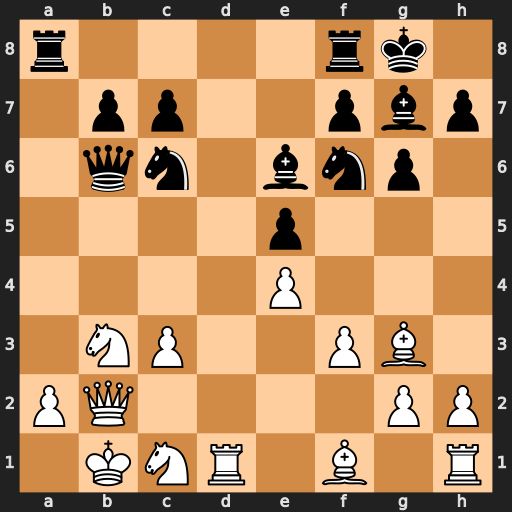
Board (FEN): r4rk1/1pp2pbp/1qn1bnp1/4p3/4P3/1NP2PB1/PQ4PP/1KNR1B1R
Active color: w
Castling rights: -
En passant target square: -
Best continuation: Bf2 Nd4 cxd4